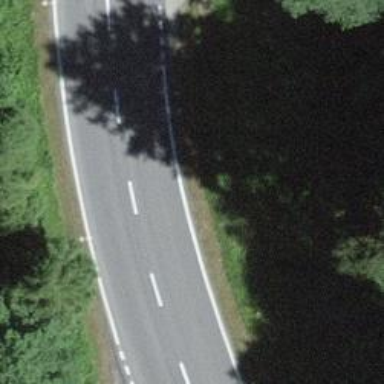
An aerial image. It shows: Secondary road with asphalt surface.